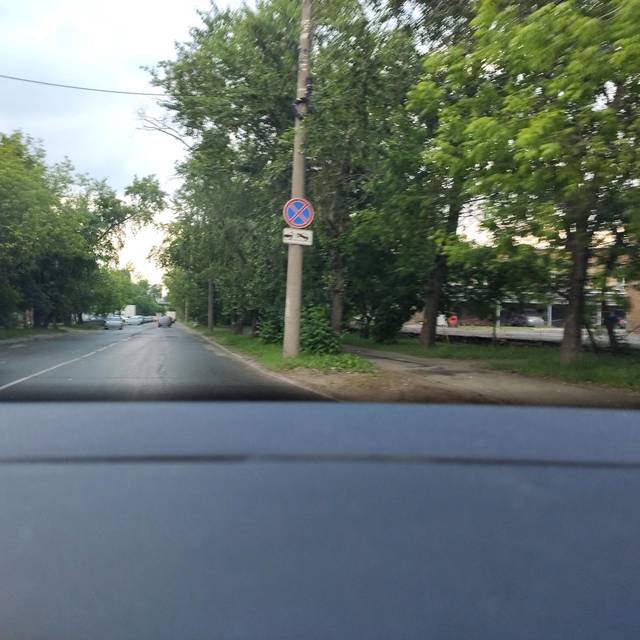
Region: Russia
Coordinates: 55.809, 37.764